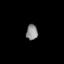
Tissue: lung
Cell type: Others
Senescence score: 0.1588
Nuclear area (px): 176
Mean DAPI intensity: 138.659